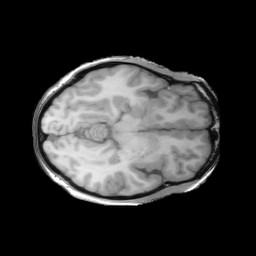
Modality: T1w
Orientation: axial
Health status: ill
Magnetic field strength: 3 T